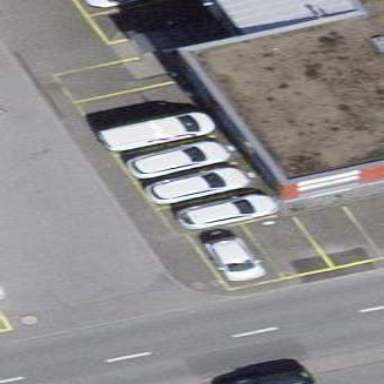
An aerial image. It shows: Parking area with surface.